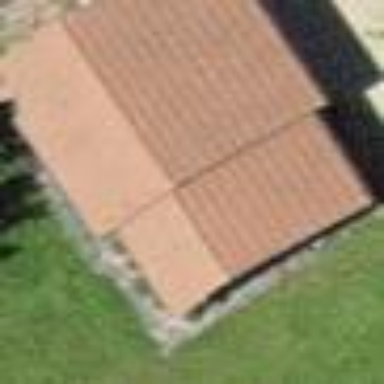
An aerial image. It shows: Garage.